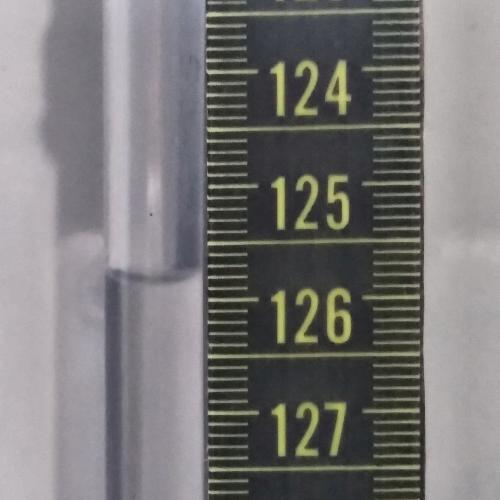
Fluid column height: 125.8 cm